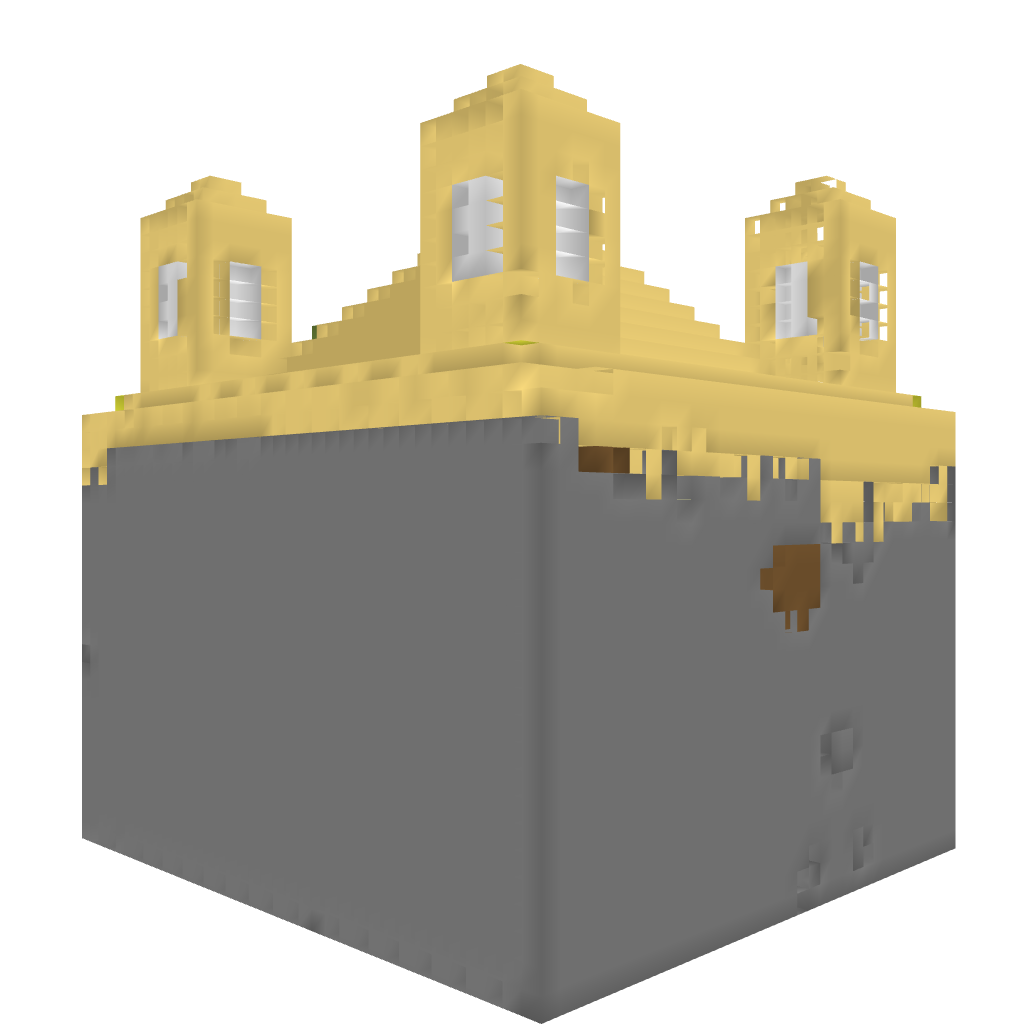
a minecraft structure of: PartyTemple 80% earth and sand temple on top